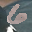
Label: 6